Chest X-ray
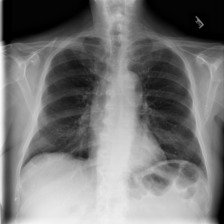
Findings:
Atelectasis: negative
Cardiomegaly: negative
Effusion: negative
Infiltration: positive
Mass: negative
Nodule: negative
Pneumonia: negative
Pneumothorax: negative
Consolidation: negative
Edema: negative
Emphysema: negative
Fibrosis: negative
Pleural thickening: negative
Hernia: negative